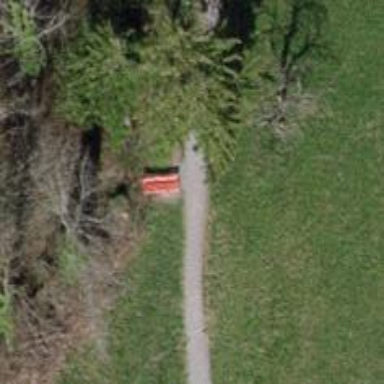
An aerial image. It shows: Brown bench in the vicinity.